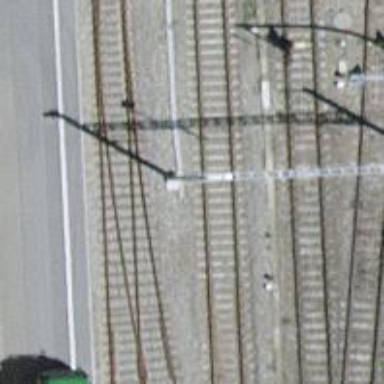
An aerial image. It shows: Electrified rail siding with contact line.